Question: I am testing recurring payments. After doExpressCheckoutPayment action i recieved status Pending in my sandbox paypal account. Why status not completed? How much time need to set status Complete? Or maybe need set some params in sandbox. I am used default settings. Payment review - disabled.
Thanks!)

Here is my request code:
'''
public function setPayment($plan){
$params = array(
'PAYMENTREQUEST_0_AMT' => '10.00',
'RETURNURL' => $this->base_url.'/paypal/response',
'CANCELURL' => $this->base_url.'/paypal/paypal',
'PAYMENTREQUEST_0_PAYMENTACTION' => 'Authorization',
'PAYMENTREQUEST_0_CURRENCYCODE' => 'GBP',
'PAYMENTREQUEST_0_DESC' => 'Testing PayPal recurring',
'PAYMENTREQUEST_0_NOTIFYURL' => 'http://barton.netai.net/ipn.php',
'L_BILLINGTYPE0' => 'RecurringPayments',
'L_BILLINGAGREEMENTDESCRIPTION0' => 'SamePayments'
);
$this->_paypal->addFields($params);
$response = $this->_paypal->request('SetExpressCheckout');
if (strtoupper($response['ACK'])=='SUCCESS'){
$token=$response['TOKEN'];
header('Location: '.$this->_paypal->getPaypalUrl().'?cmd=_express-checkout&token='.$token);
return true;
} else {
return false;
}
}
public function responseAction(){
if (isset($_GET['token']) && isset($_GET['PayerID'])){
$this->_paypal->addFields(array('TOKEN'=>$_GET['token']));
$response=$this->_paypal->request('GetExpressCheckoutDetails');
if ($response['ACK']=='Success'){
$response=array();
$this->_paypal->addFields(array(
'TOKEN' => $_GET['token'],
'PAYMENTREQUEST_0_PAYMENTACTION' => 'Authorization',
'PAYERID' => $_GET['PayerID'],
'L_BILLINGTYPE0' => 'RecurringPayments',
'L_BILLINGAGREEMENTDESCRIPTION0' => 'SamePayments',
'PAYMENTREQUEST_0_AMT' => '10.00',
'PAYMENTREQUEST_0_CURRENCYCODE' => 'GBP'
));
$response=$this->_paypal->request('DoExpressCheckoutPayment');
show($response); exit;
}
}
}
'''
SetExpressCheckout response:
'''
Array
(
[TOKEN] => EC-01C99915Y11155245
[TIMESTAMP] => 2012-02-24T10:23:32Z
[CORRELATIONID] => 69e91a5abc347
[ACK] => Success
[VERSION] => 84
[BUILD] => <PHONE>
)
'''
doExpressCheckoutPayment response:
'''
Array
(
[TOKEN] => EC-2FR88291S31672645
[SUCCESSPAGEREDIRECTREQUESTED] => false
[TIMESTAMP] => 2012-02-24T10:26:08Z
[CORRELATIONID] => a95c7a9bb64b3
[ACK] => Success
[VERSION] => 84
[BUILD] => <PHONE>
[INSURANCEOPTIONSELECTED] => false
[SHIPPINGOPTIONISDEFAULT] => false
[PAYMENTINFO_0_TRANSACTIONID] => 2RN165632T770592L
[PAYMENTINFO_0_TRANSACTIONTYPE] => expresscheckout
[PAYMENTINFO_0_PAYMENTTYPE] => instant
[PAYMENTINFO_0_ORDERTIME] => 2012-02-24T10:26:06Z
[PAYMENTINFO_0_AMT] => 10.00
[PAYMENTINFO_0_TAXAMT] => 0.00
[PAYMENTINFO_0_CURRENCYCODE] => GBP
[PAYMENTINFO_0_PAYMENTSTATUS] => Pending
[PAYMENTINFO_0_PENDINGREASON] => authorization
[PAYMENTINFO_0_REASONCODE] => None
[PAYMENTINFO_0_PROTECTIONELIGIBILITY] => Eligible
[PAYMENTINFO_0_PROTECTIONELIGIBILITYTYPE] => ItemNotReceivedEligible,UnauthorizedPaymentEligible
[PAYMENTINFO_0_SECUREMERCHANTACCOUNTID] => WLC8CZSP2C5L8
[PAYMENTINFO_0_ERRORCODE] => 0
[PAYMENTINFO_0_ACK] => Success
)
'''
In my previous <URL> you advised me to install PAYMENTREQUEST_0_PAYMENTACTION to Sale,
Maybe this help me to decide this problem?
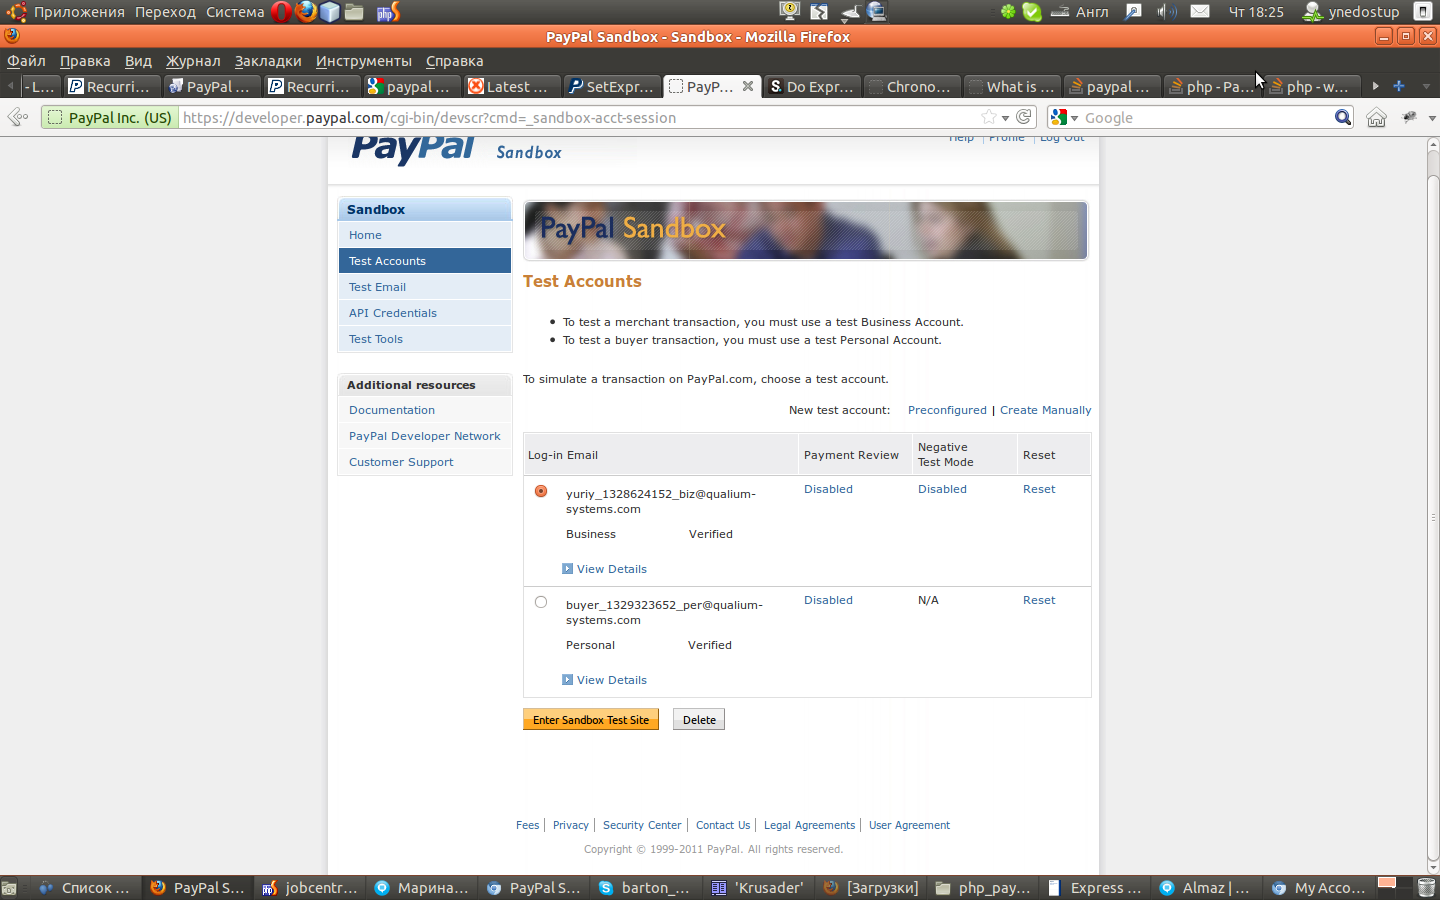
Answer: As mentioned in the other question, replace;
'''
'PAYMENTREQUEST_0_PAYMENTACTION' => 'Authorization',
'''
by
'''
'PAYMENTREQUEST_0_PAYMENTACTION' => 'Sale',
'''